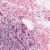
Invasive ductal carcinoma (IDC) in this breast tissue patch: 1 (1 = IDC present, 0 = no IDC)